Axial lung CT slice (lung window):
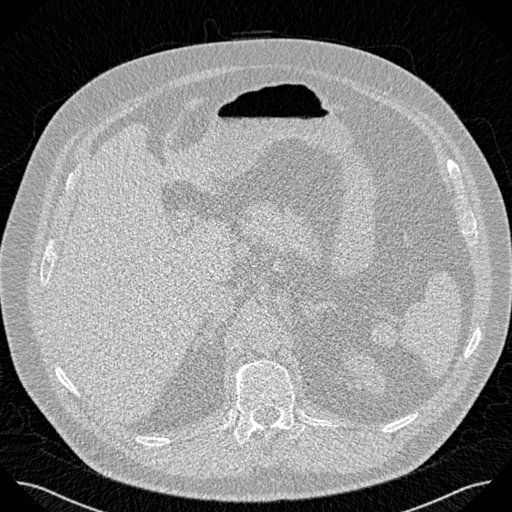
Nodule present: no